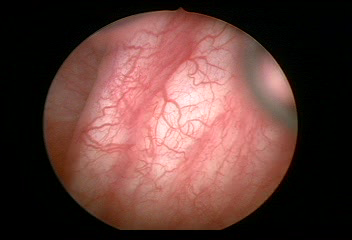
Modality: WLC
Class: Normal mucosa
Bladder cancer association: No